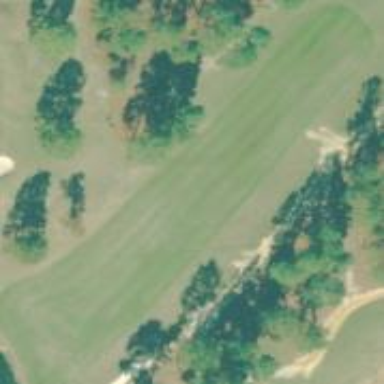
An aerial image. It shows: Golf fairway in the image.